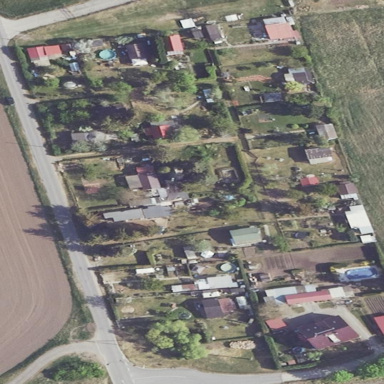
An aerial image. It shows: Area designated for allotments.